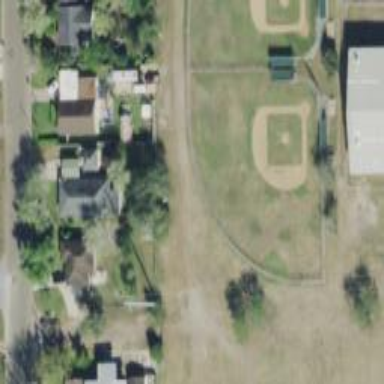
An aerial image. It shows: Baseball pitch for leisure land.